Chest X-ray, PA view. Patient: 20 years old, sex M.
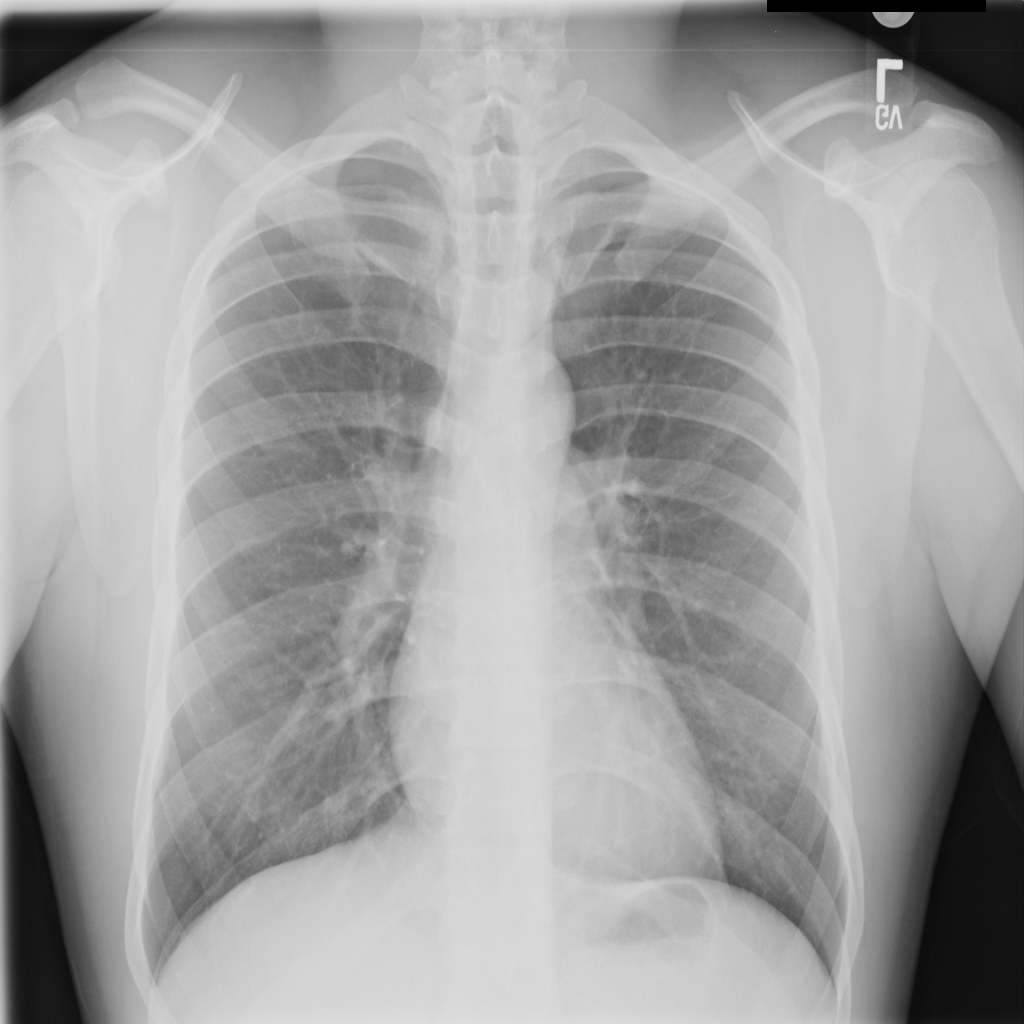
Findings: No Finding